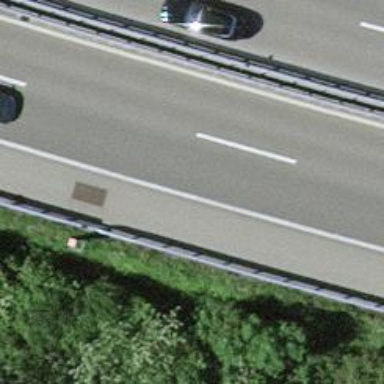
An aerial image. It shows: Asphalt motorway.